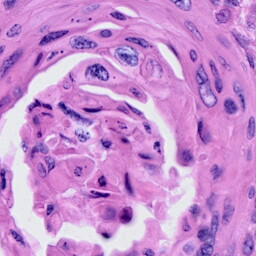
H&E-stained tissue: Cervix